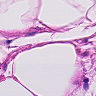
Metastatic tissue present: no